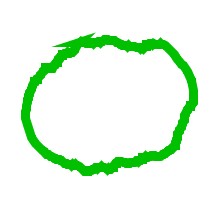
Shape: circle